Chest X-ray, AP view. Patient: 45 years old, sex M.
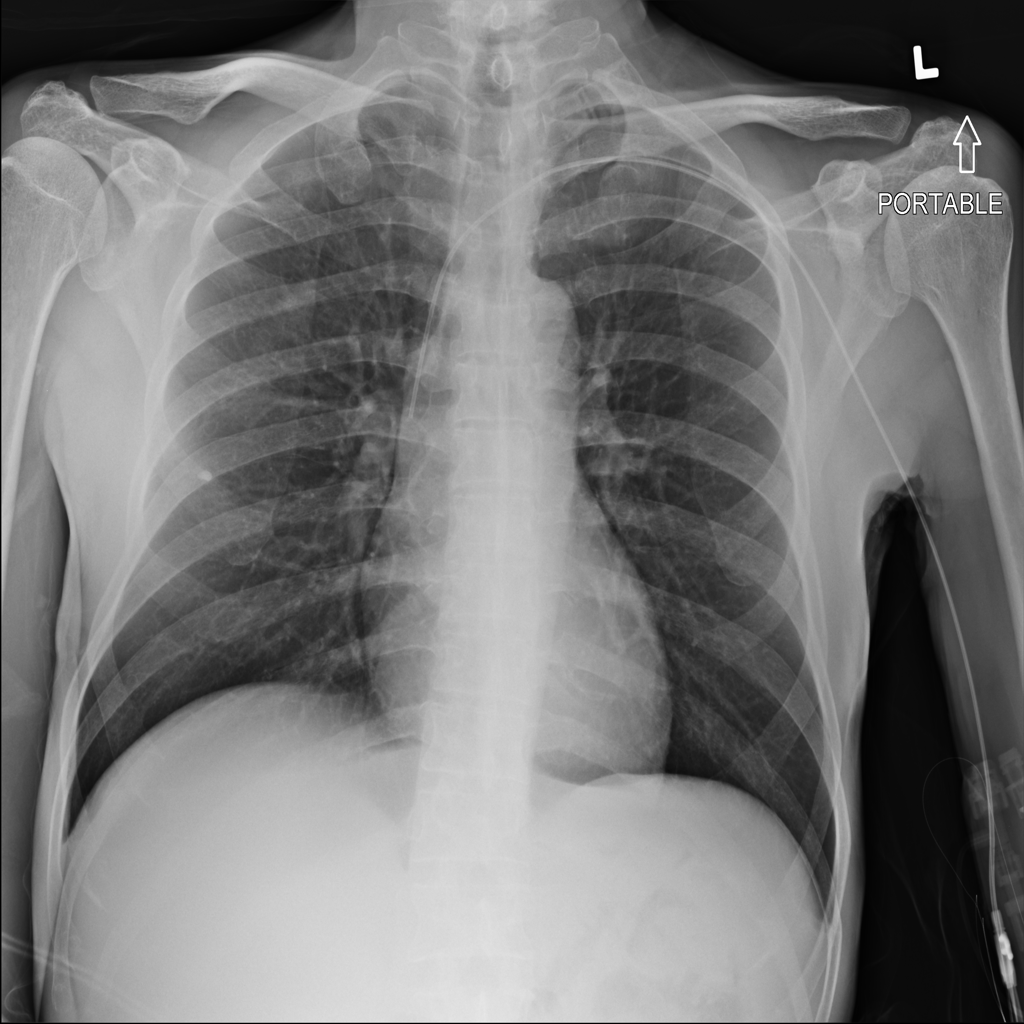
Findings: No Finding